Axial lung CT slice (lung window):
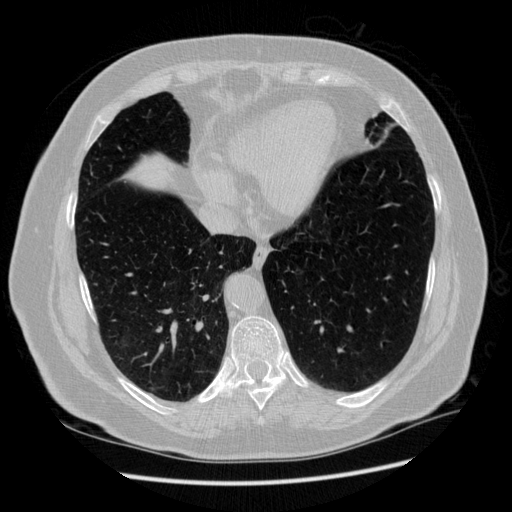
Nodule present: no